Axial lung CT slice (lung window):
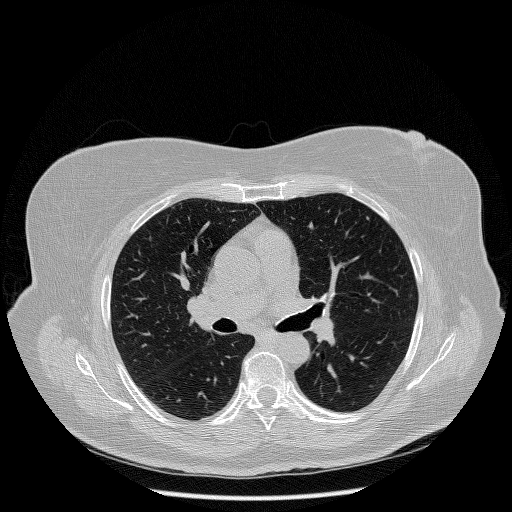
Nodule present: no